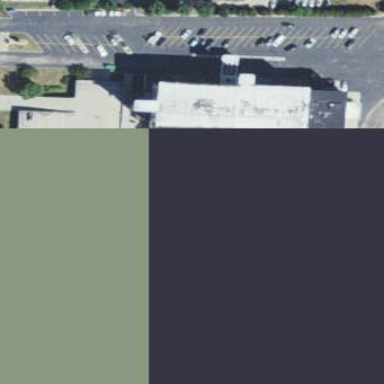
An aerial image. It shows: Commercial building.